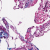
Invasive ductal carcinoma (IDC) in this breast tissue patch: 0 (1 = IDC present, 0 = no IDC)